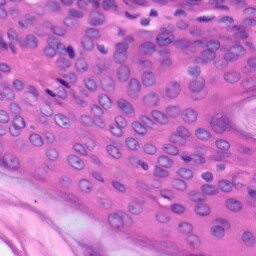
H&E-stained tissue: Skin